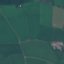
Land use / land cover: Pasture